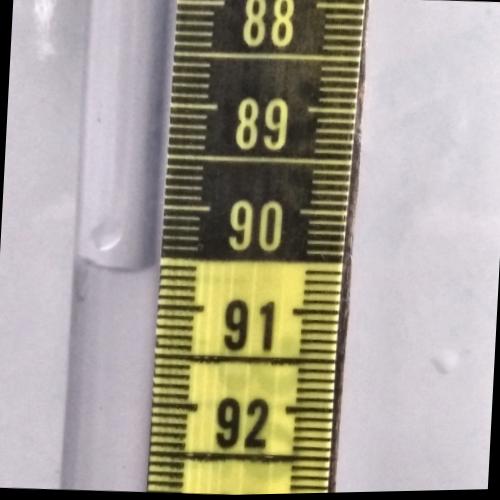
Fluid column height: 90.6 cm